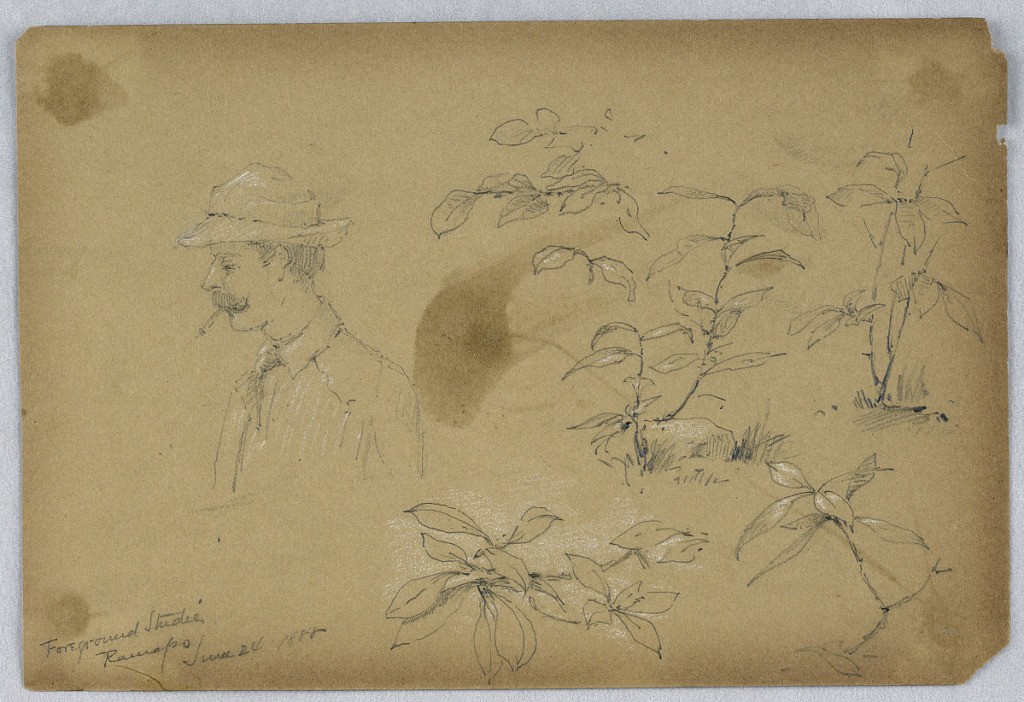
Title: Foreground Studies, Ramapo
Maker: Arnold William Brunner, American, 1857–1925
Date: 1888
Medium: Graphite and white heightening on brown paper
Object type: Drawing
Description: Man in left profile, left. Plants, right.